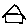
Label: house